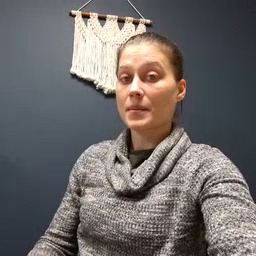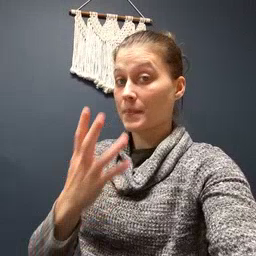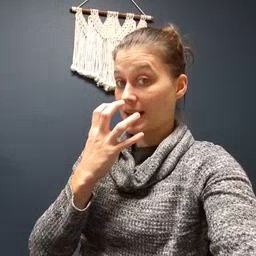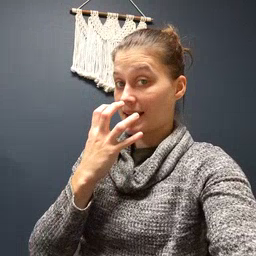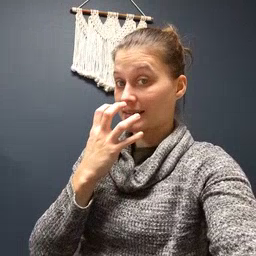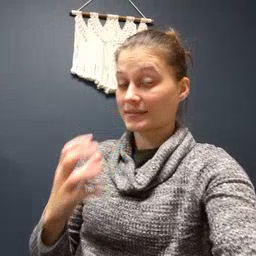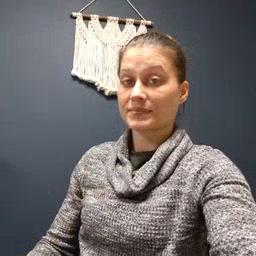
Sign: mad